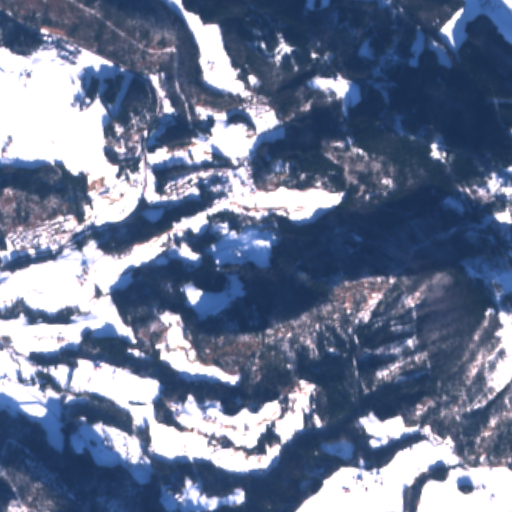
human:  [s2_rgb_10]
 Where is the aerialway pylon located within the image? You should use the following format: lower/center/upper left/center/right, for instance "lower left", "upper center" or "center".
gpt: The aerialway pylon is located in the upper left of the image.
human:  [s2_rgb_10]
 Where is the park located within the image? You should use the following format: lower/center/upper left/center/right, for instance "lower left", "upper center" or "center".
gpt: The park is located in the center left of the image.
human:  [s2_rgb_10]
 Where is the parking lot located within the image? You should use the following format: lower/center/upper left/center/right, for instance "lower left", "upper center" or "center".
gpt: The parking lot is located in the upper left of the image.
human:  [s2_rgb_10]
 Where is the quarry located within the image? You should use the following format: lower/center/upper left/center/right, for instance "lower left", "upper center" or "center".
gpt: The quarry is located in the lower left of the image.
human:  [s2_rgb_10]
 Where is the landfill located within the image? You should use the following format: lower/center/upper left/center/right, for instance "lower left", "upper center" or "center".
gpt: There is no landfill in the image.